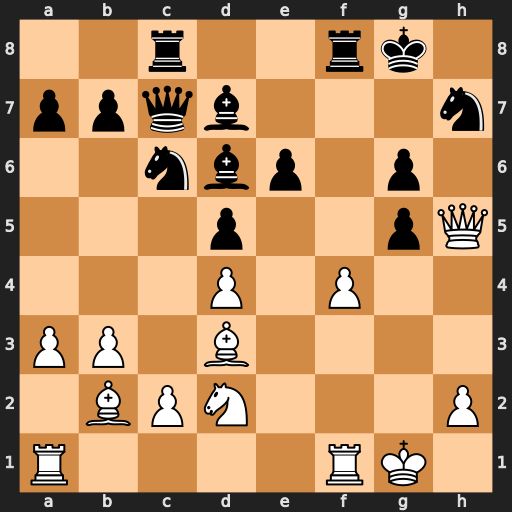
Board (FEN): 2r2rk1/ppqb3n/2nbp1p1/3p2pQ/3P1P2/PP1B4/1BPN3P/R4RK1
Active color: w
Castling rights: -
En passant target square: -
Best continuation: Qxg6+ Kh8 Qxh7#